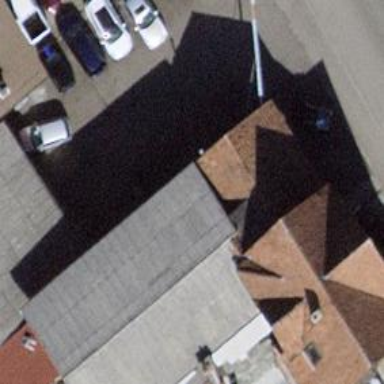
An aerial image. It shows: Gabled apartments building with pitched roof.